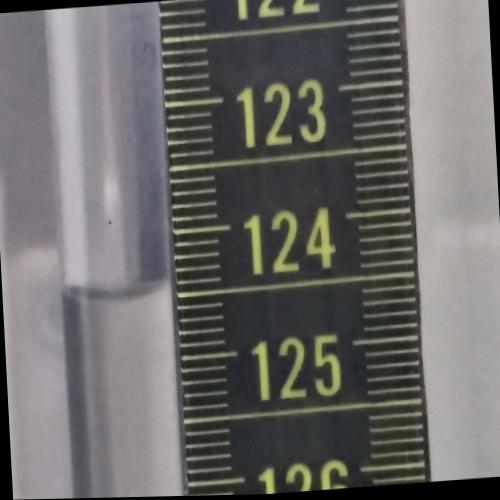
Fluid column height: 124.4 cm